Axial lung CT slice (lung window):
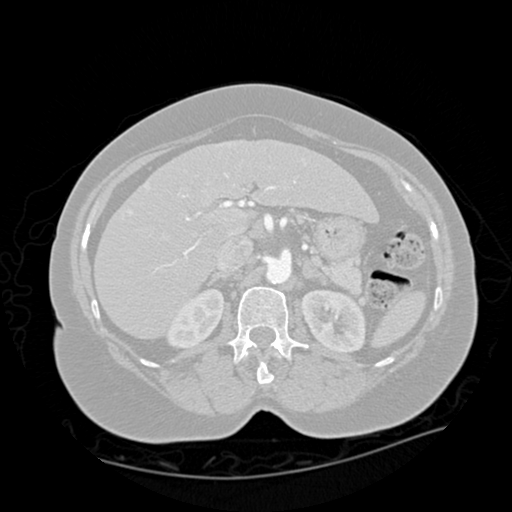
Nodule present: no